Aerial crown-view tile of a tropical tree (Barro Colorado Island, Panama), acquired 20240611:
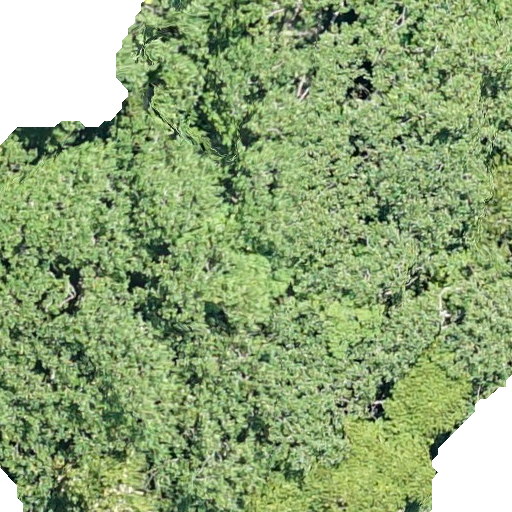
Species: Hieronyma alchorneoides
GBIF accepted scientific name: Hieronyma alchorneoides
Crown area: 494.299 m²